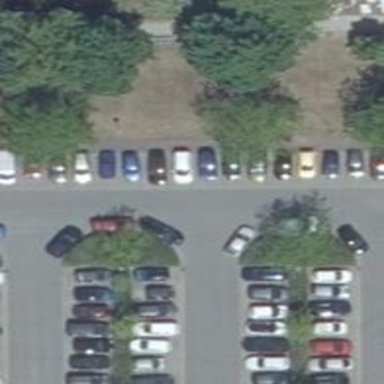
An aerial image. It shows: Parking aisle designated as service road.